Interaction volume radius: 10 \u00c5
Interaction volume height: 45 \u00c5
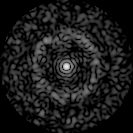
Disorder parameter: 0.8276